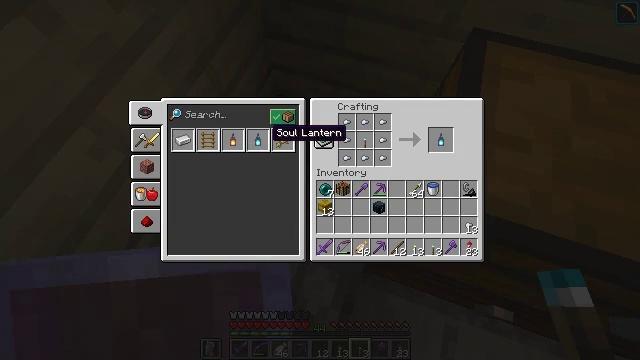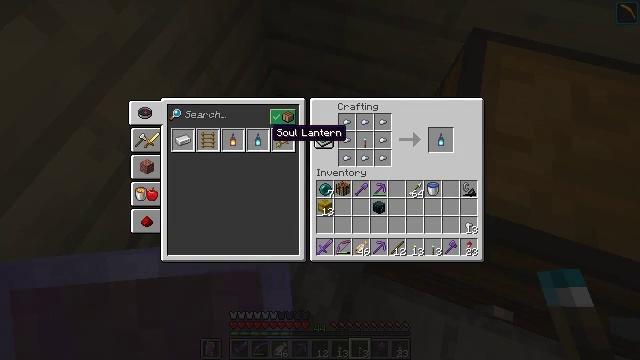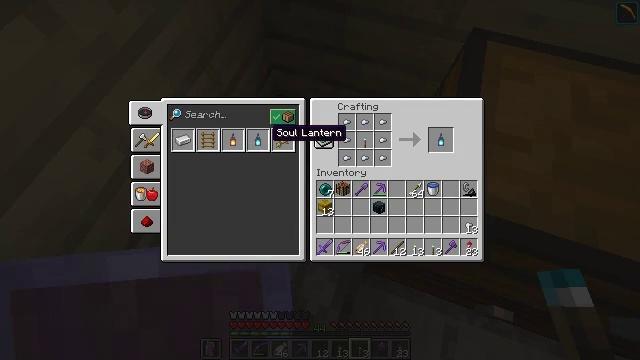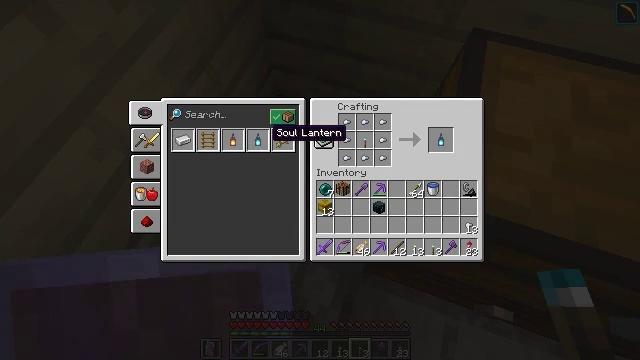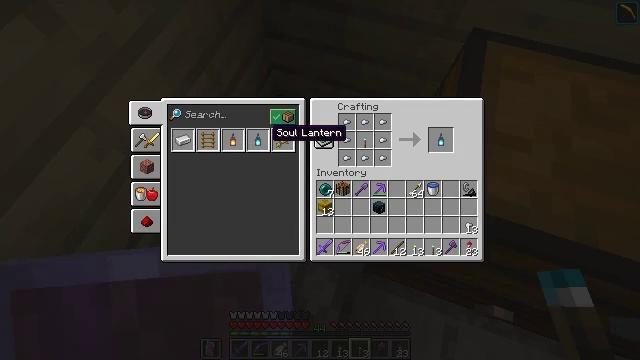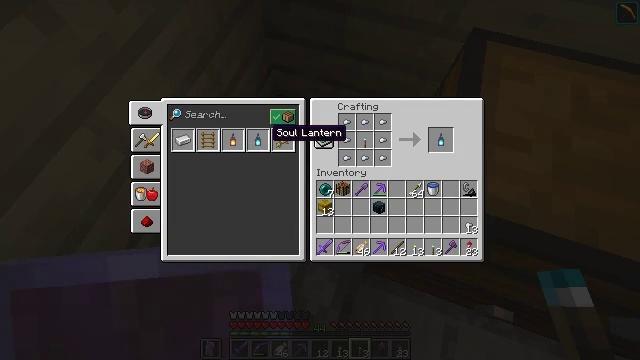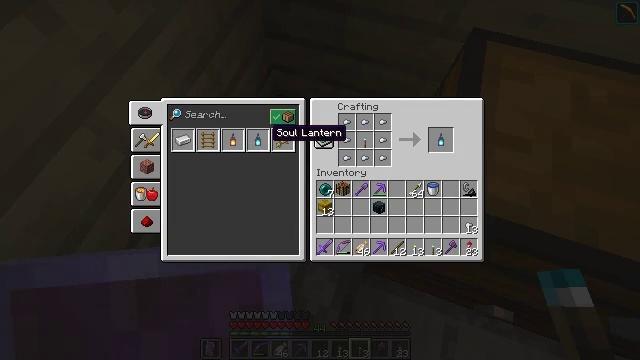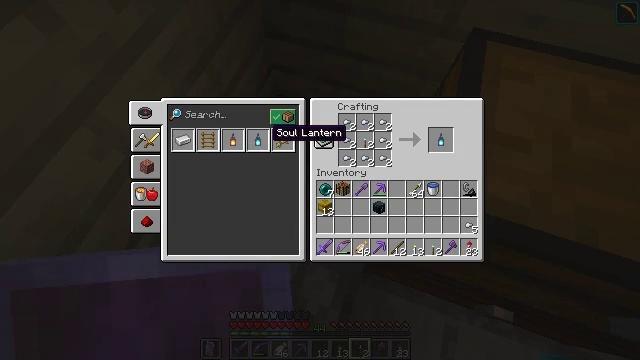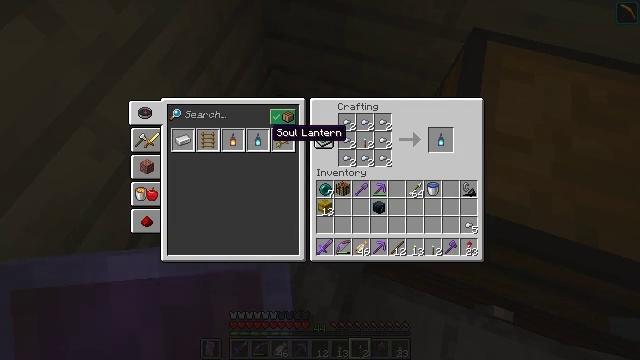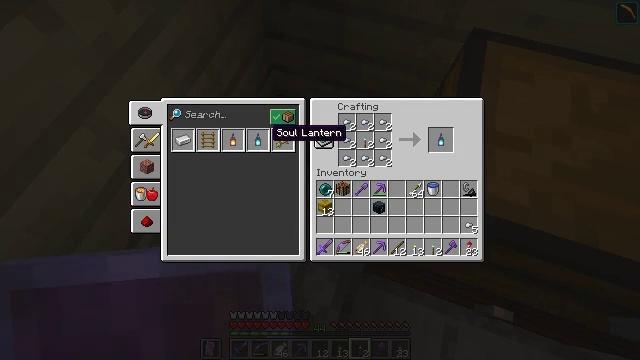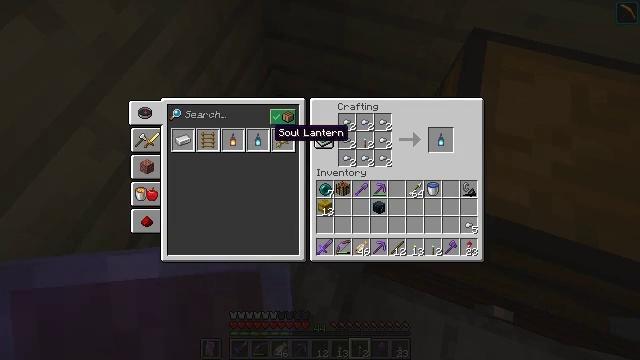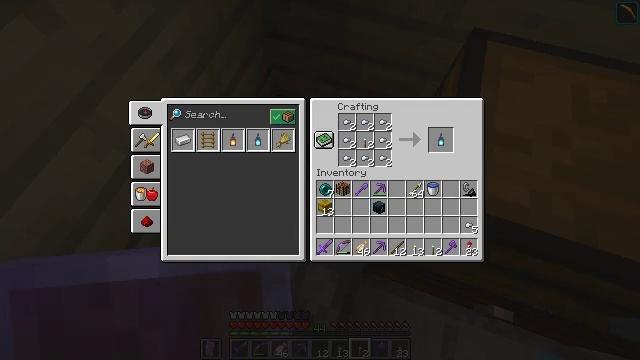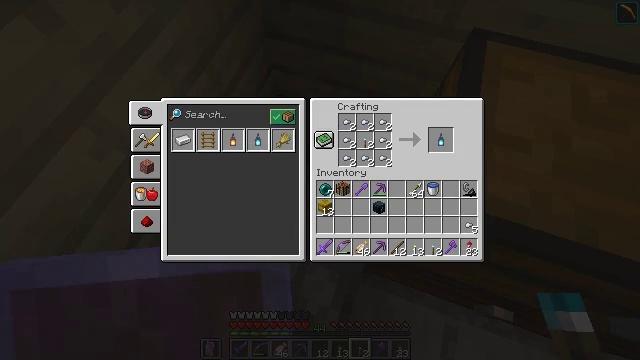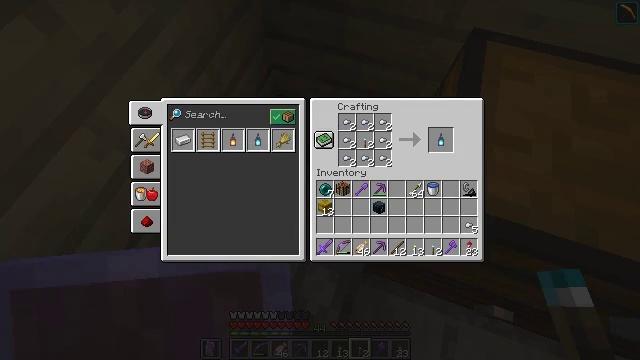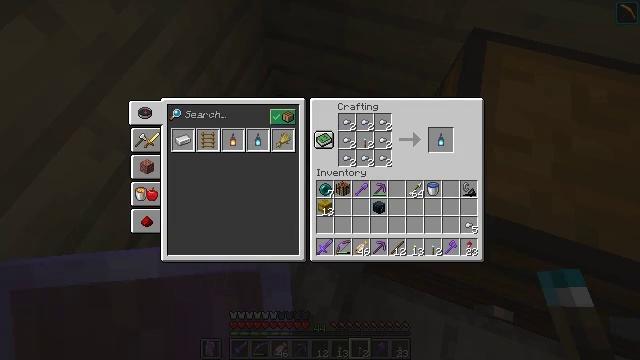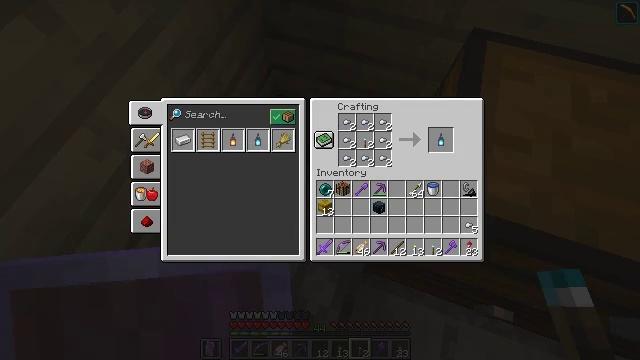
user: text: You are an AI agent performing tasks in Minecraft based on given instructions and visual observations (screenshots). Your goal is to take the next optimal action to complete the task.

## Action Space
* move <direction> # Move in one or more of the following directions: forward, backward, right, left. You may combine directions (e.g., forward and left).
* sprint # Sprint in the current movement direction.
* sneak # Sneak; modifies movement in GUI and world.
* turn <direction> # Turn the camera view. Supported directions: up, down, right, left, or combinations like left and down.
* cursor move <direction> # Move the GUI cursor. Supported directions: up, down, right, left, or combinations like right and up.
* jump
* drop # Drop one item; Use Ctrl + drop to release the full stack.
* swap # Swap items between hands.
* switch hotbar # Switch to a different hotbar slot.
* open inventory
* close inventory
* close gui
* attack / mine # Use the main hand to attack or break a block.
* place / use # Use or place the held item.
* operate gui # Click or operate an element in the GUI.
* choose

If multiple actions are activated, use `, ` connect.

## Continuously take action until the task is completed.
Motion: motion action
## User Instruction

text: craft item soul lantern
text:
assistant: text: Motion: attack / mine
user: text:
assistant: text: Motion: attack / mine
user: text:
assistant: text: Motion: attack / mine
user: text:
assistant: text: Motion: no_op
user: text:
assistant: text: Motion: no_op
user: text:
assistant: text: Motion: no_op
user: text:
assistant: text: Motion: no_op
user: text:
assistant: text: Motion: no_op
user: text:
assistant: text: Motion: no_op
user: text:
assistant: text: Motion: no_op
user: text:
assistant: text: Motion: turn right
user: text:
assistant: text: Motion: turn right and down
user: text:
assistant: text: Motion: turn right
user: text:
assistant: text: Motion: no_op
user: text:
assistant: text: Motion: no_op
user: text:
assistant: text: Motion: no_op
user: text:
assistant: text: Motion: no_op
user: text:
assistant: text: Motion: no_op
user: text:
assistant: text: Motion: sneak, turn left and up
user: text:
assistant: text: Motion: sneak
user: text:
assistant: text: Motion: sneak
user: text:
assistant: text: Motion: sneak
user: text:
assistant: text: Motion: sneak
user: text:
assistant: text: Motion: sneak
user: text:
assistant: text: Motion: sneak, attack / mine
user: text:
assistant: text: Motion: sneak, attack / mine
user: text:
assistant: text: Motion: sneak, attack / mine
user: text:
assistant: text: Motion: sneak, attack / mine
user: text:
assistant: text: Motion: sneak, attack / mine
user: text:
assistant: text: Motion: sneak, attack / mine